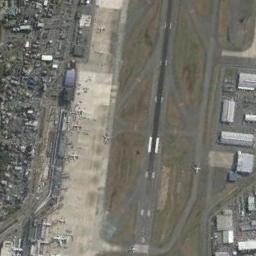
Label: airport